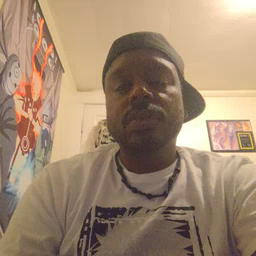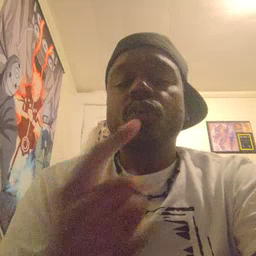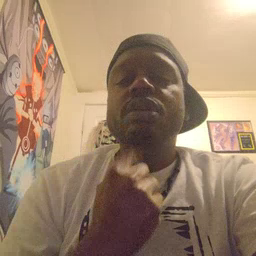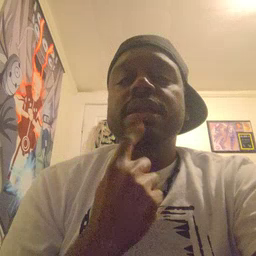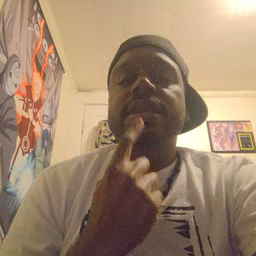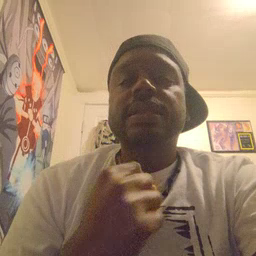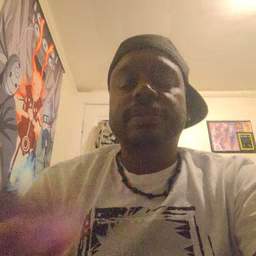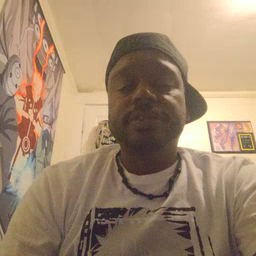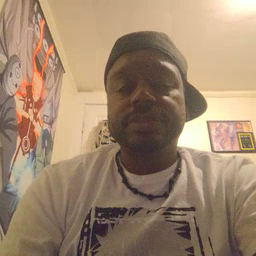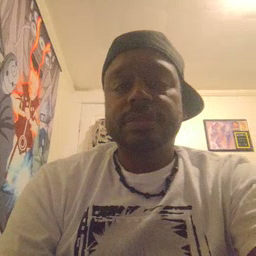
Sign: red